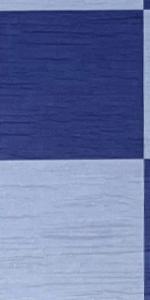
Label: Empty